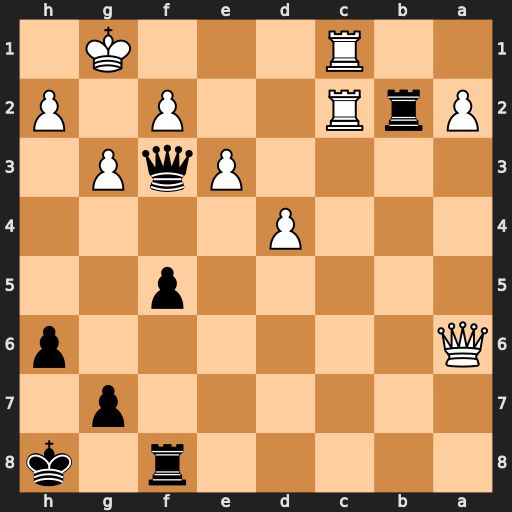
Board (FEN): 5r1k/6p1/Q6p/5p2/3P4/4PqP1/PrR2P1P/2R3K1
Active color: b
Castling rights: -
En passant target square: -
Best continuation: Rxc2 Rxc2 Qd1+ Kg2 Qxc2